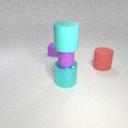
large cyan rubber cylinder above small purple rubber cylinder